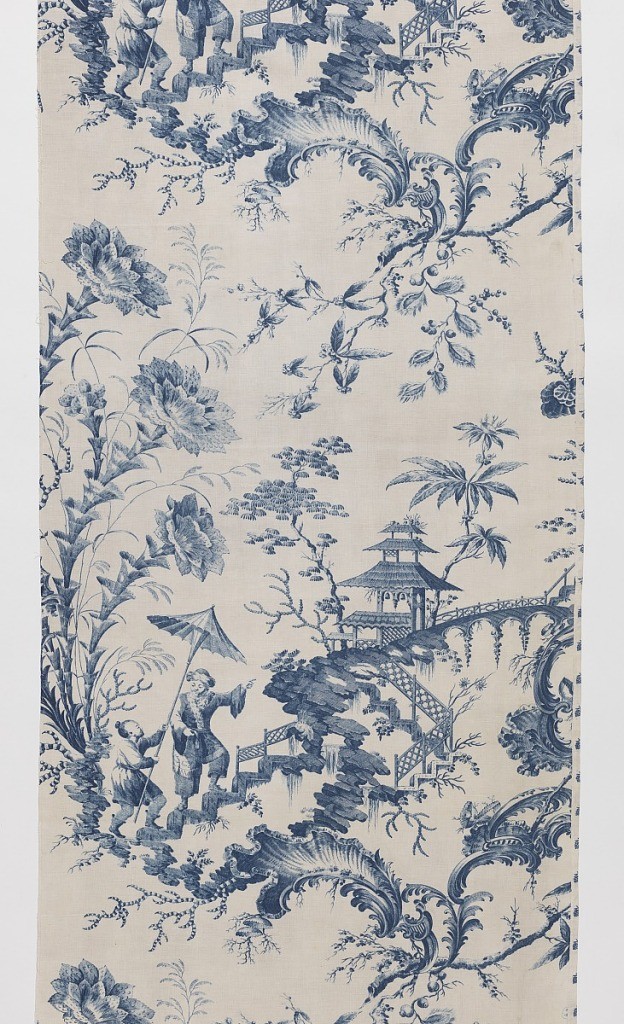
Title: Curtain
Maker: Bromley Hall, Middlesex, England, 1712–1763
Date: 1774–1811
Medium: cotton Technique: copperplate printed on plain weave
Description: White curtain panel printed in blue with chinoiserie design. Two Asian-inspired figures climbing a fantasy stairway in mid-air, a figure pointing to the top of a hill where a pagoda-like structure sits. Oversized flowers, foliage, and rococo scrolls accent the landscape. Narrow rectangular panel with six tabs along top edge for hanging.